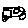
Label: car